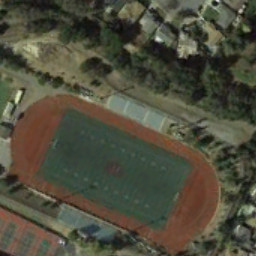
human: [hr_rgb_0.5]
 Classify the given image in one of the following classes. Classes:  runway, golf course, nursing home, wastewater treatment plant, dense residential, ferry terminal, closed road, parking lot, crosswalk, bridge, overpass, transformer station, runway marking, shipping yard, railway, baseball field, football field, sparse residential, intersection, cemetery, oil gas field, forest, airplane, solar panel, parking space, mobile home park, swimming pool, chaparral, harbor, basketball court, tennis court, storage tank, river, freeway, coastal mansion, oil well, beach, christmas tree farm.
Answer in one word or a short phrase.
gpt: football field